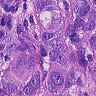
Metastatic tissue present: yes